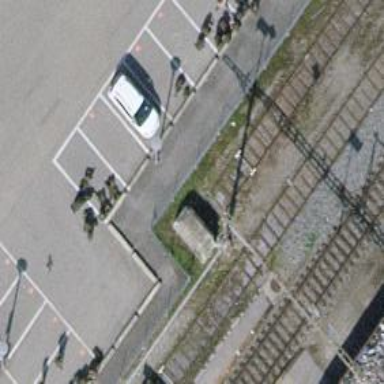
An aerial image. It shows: Buffer stop located in the track area of railway.